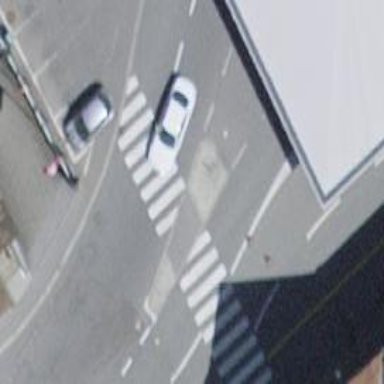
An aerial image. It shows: Marked zebra crossing with white markings.